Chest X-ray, PA view. Patient: 41 years old, sex F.
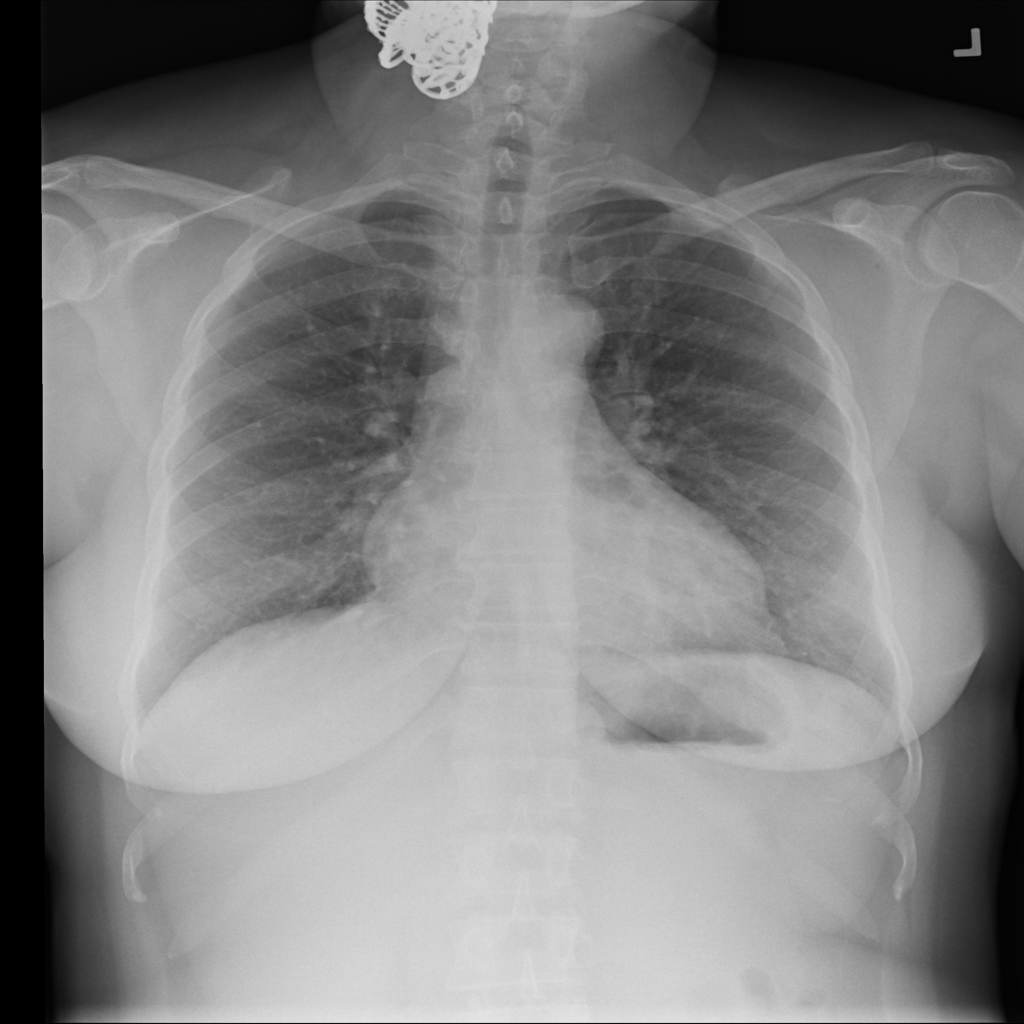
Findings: Infiltration